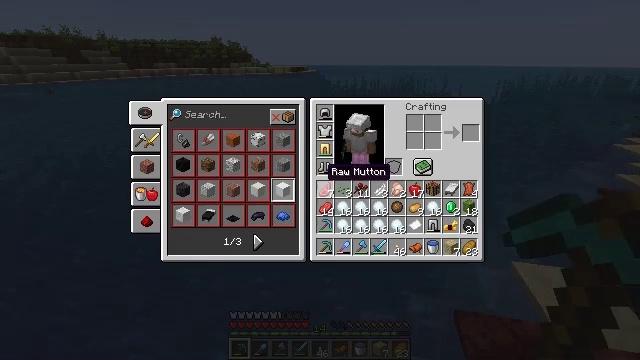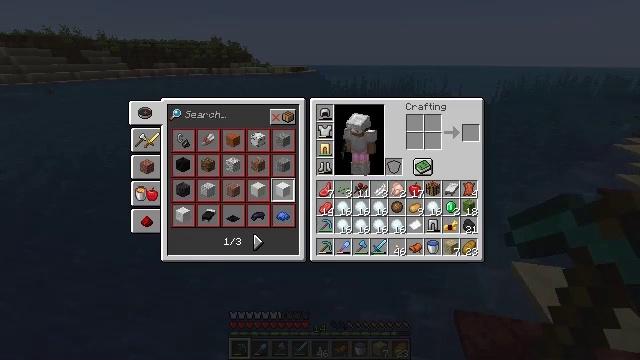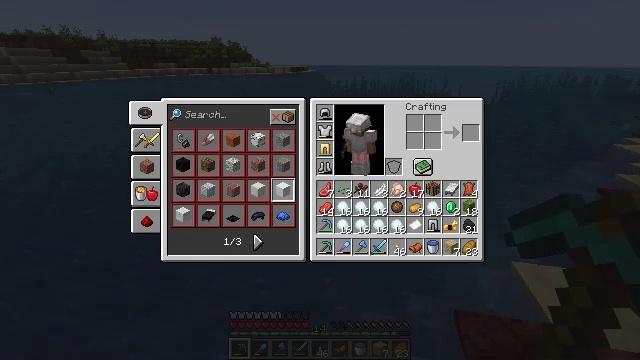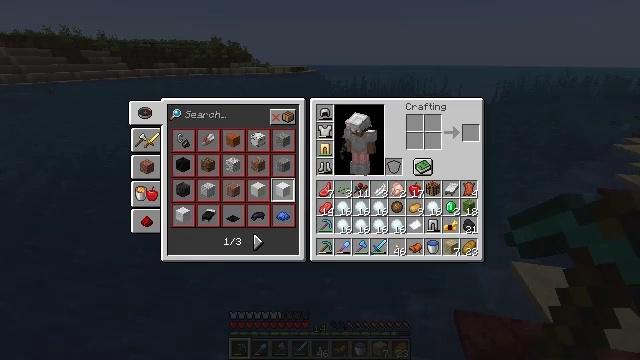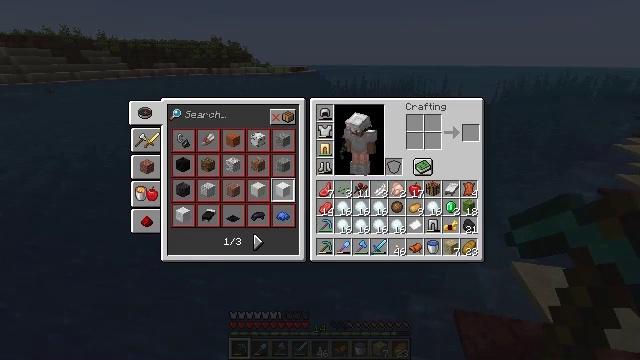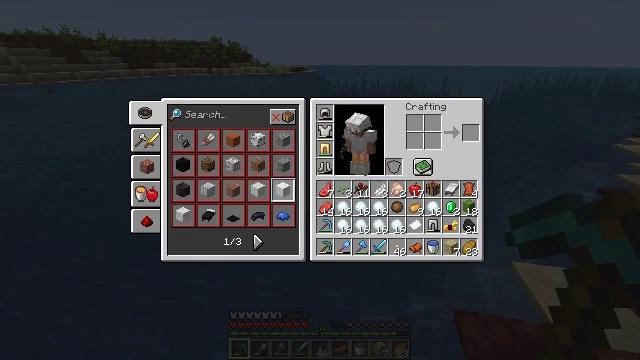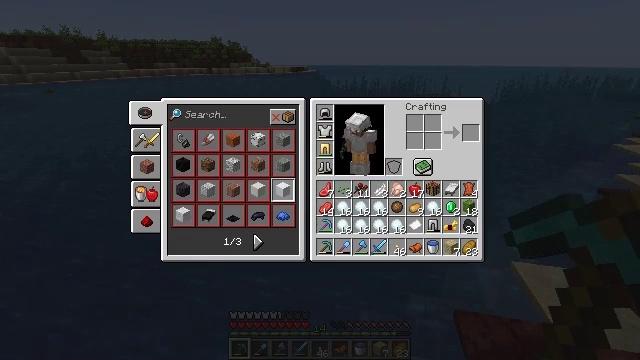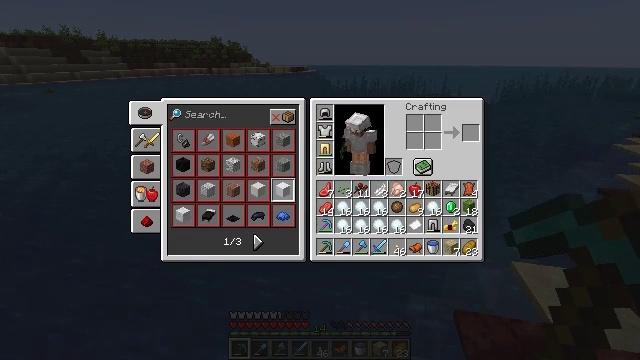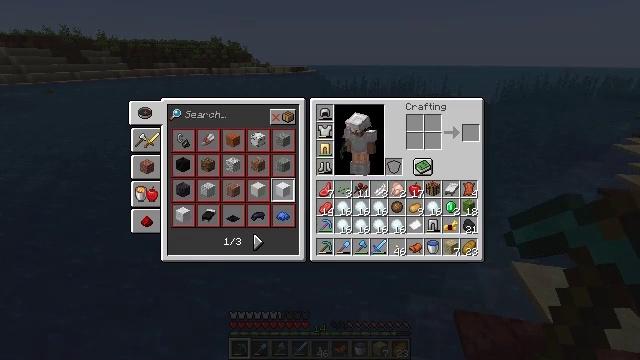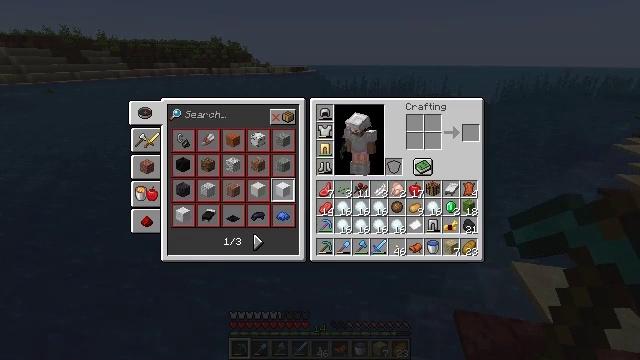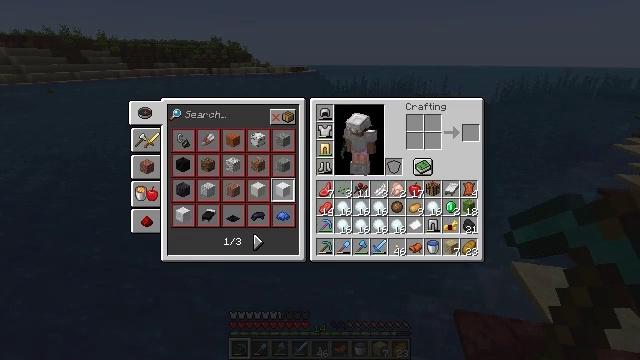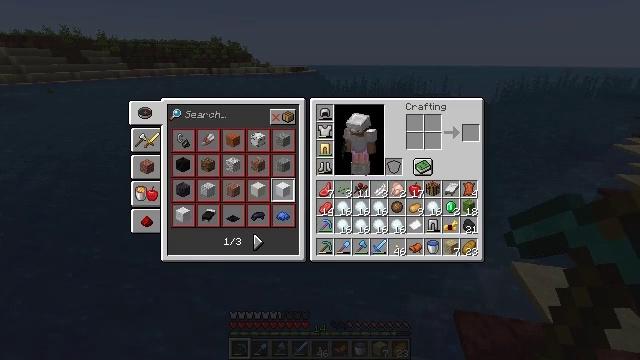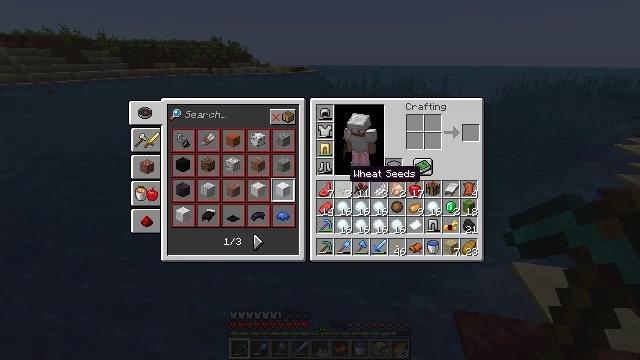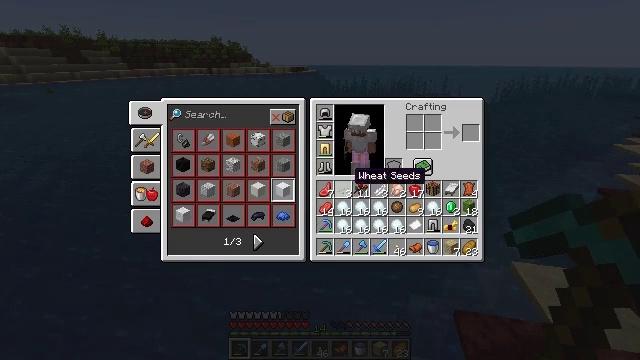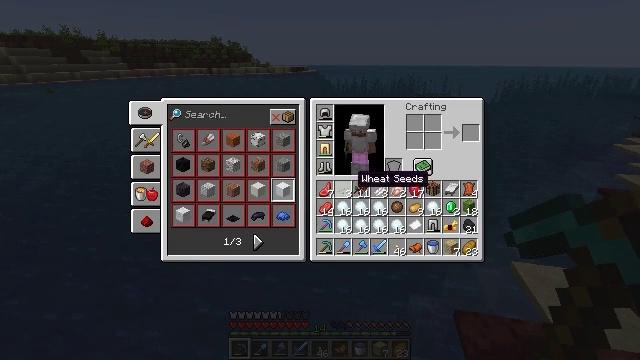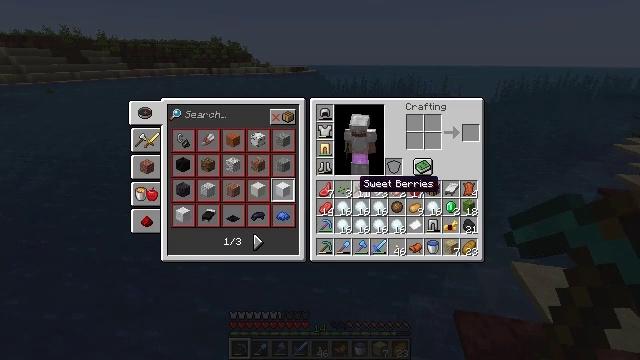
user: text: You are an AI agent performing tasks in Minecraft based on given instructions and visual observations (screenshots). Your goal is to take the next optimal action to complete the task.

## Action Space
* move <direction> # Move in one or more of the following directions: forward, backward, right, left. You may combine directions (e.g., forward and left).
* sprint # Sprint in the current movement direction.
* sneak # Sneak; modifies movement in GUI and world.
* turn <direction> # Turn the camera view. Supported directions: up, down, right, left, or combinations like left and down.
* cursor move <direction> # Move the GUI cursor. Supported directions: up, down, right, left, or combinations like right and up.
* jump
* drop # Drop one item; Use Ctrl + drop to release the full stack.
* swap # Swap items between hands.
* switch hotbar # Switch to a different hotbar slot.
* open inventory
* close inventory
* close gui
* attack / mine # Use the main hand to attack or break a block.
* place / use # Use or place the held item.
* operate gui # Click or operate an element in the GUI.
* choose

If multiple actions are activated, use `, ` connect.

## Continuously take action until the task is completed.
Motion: motion action
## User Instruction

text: Remove a snowball from the inventory.
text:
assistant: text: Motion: close inventory
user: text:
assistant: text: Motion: cursor move left, close inventory
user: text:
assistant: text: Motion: open gui
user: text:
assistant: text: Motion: no_op
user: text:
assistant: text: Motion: no_op
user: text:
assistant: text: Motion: no_op
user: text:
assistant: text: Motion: no_op
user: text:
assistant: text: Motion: no_op
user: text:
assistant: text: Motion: cursor move right
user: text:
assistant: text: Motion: cursor move right
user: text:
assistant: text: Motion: cursor move right
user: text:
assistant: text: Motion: cursor move right
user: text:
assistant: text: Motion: no_op
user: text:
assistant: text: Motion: no_op
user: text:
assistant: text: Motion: no_op
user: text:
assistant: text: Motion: no_op
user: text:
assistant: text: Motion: no_op
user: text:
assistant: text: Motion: no_op
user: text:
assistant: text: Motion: no_op
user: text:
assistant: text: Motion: no_op
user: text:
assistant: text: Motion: no_op
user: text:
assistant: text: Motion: no_op
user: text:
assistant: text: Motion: no_op
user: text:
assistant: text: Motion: no_op
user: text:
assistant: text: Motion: no_op
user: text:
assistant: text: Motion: no_op
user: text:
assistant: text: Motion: no_op
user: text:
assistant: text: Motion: no_op
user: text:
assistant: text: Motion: no_op
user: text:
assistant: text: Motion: no_op